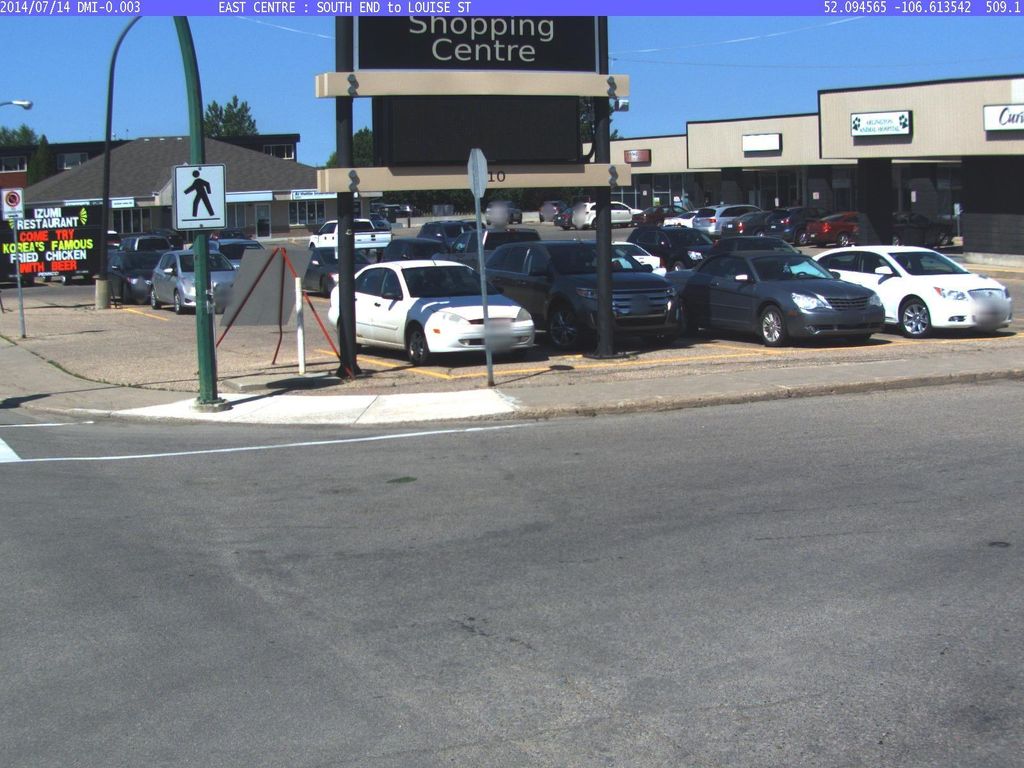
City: saskatoon